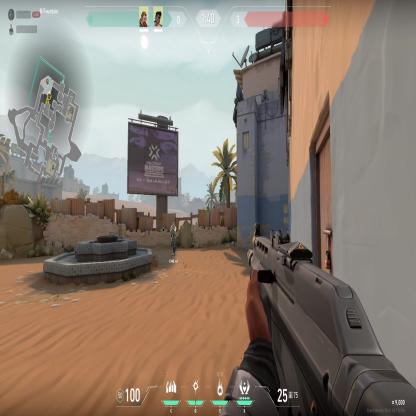
Label: teammate